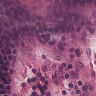
Metastatic tissue present: no